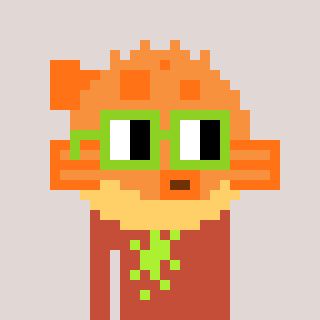
a pixel art character with square light green glasses, a pufferfish-shaped head and a rust-colored body on a warm background